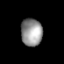
Tissue: prostate
Cell type: T cells
Senescence score: 0.3
Nuclear area (px): 576
Mean DAPI intensity: 147.806